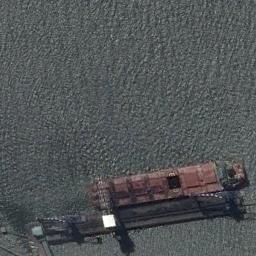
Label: ship